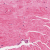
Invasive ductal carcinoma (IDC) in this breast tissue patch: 0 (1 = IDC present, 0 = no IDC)